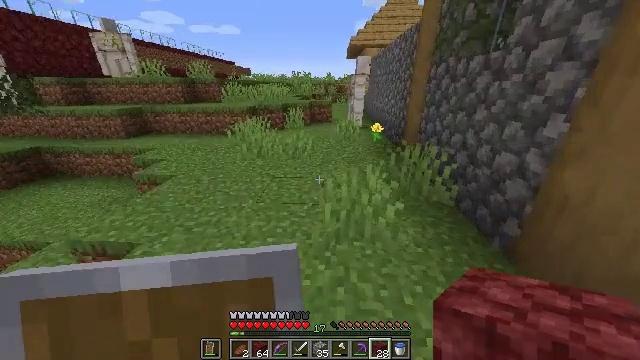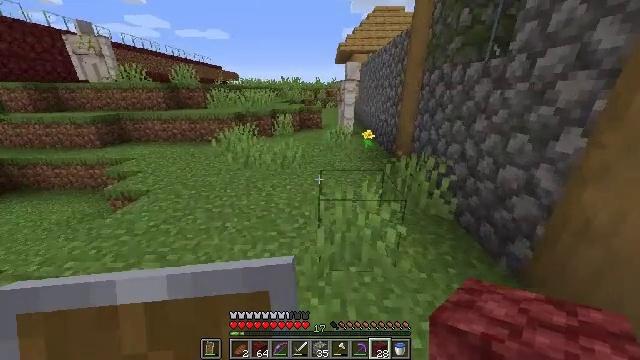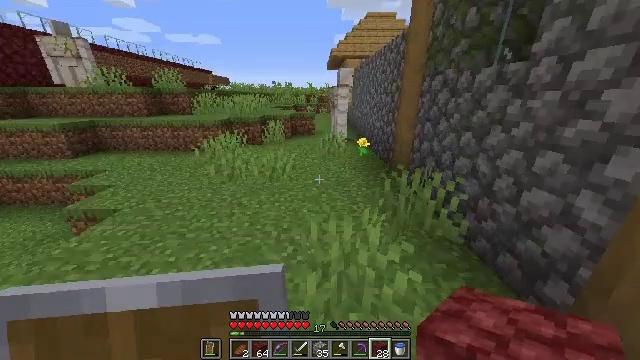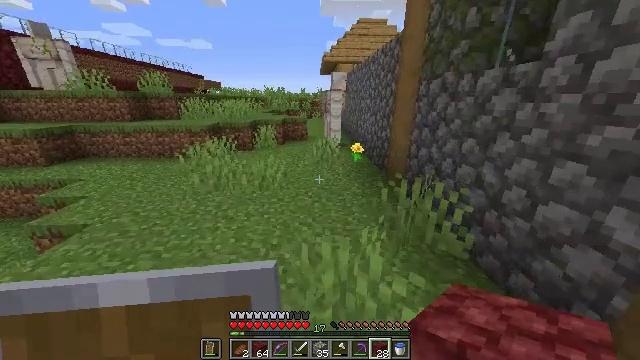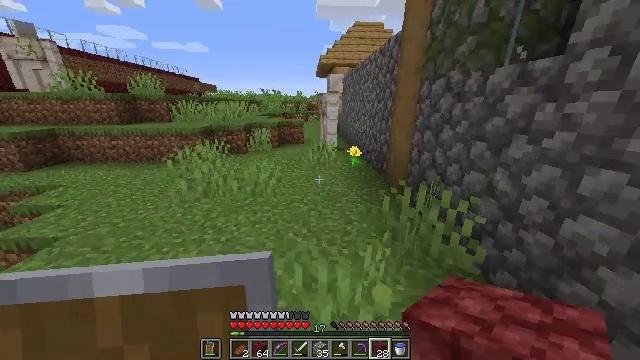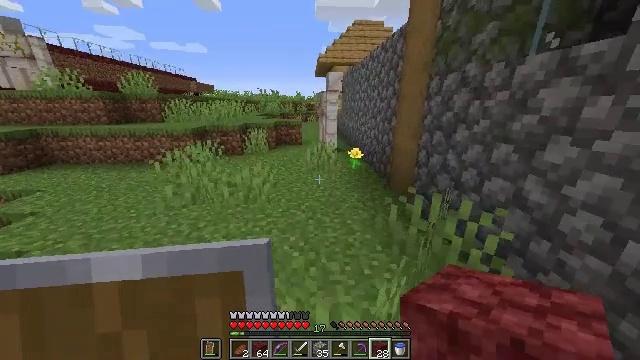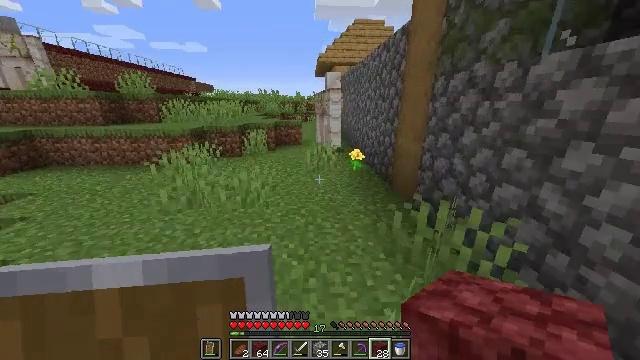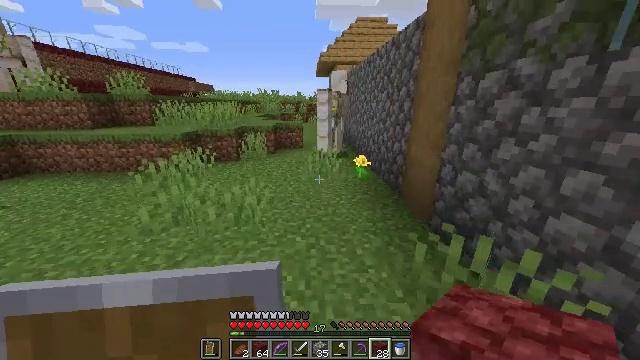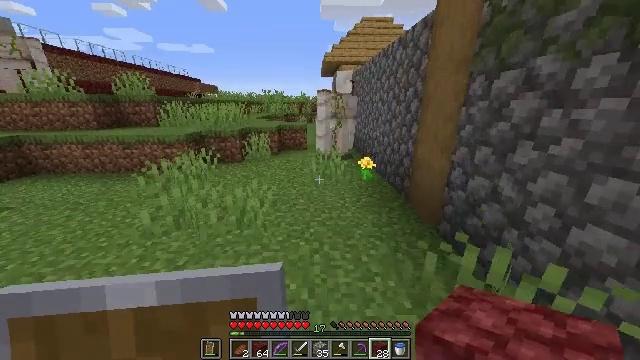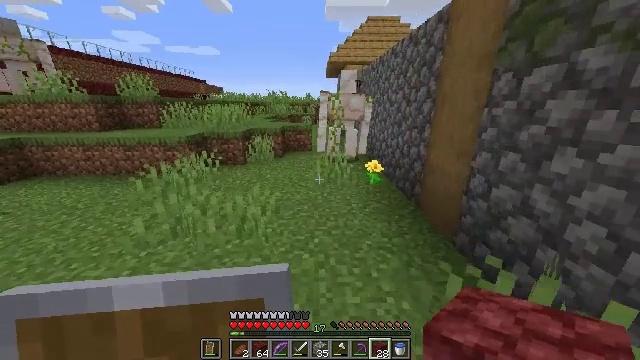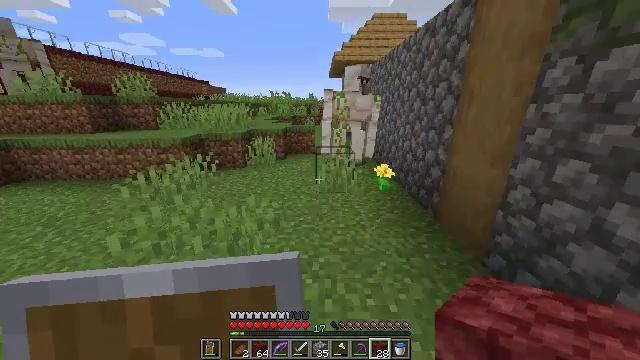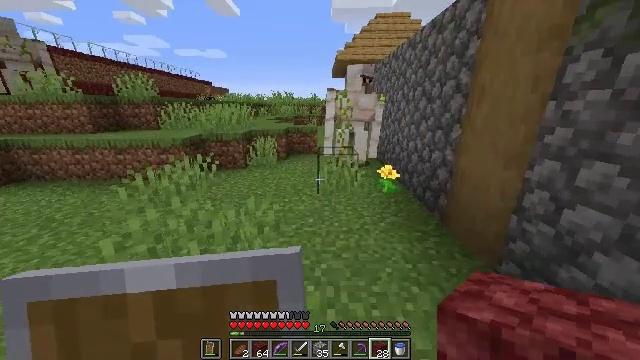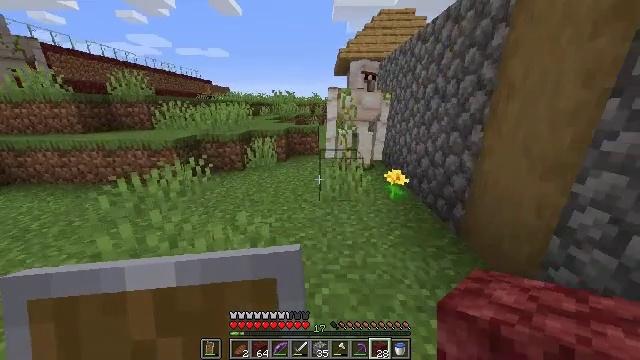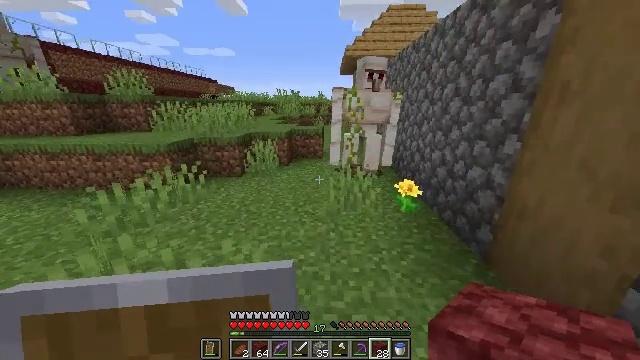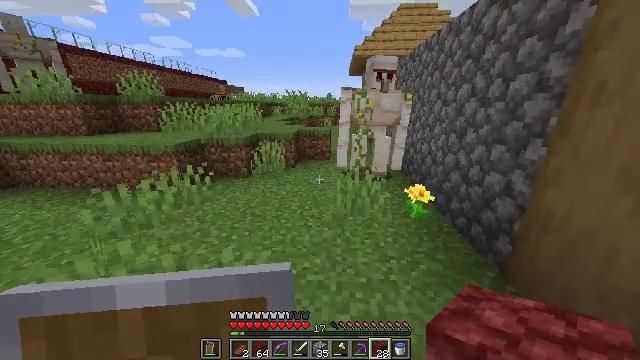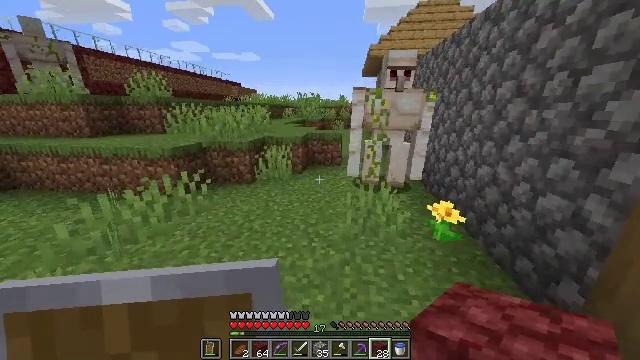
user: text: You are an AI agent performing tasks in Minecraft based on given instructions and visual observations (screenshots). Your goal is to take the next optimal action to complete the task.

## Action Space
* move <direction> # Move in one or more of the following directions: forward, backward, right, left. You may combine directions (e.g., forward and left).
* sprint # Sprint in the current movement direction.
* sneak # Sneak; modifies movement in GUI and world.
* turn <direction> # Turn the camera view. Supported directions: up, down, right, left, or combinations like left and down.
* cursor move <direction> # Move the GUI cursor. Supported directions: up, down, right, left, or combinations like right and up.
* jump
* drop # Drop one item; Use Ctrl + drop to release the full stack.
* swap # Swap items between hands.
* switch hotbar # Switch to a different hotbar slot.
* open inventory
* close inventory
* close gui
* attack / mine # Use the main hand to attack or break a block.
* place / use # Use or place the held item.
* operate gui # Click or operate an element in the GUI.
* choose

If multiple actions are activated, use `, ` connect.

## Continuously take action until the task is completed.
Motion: motion action
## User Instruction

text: Dig up potatoes from the soil.
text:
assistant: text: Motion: move forward, turn right and up
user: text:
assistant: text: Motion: move forward, turn right and up
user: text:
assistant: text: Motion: move forward, turn right and up
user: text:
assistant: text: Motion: move forward
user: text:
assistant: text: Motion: move forward
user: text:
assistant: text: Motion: move forward
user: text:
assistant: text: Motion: move forward
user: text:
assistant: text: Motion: move forward, turn left
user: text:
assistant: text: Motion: move forward, turn left
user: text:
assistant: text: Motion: move forward
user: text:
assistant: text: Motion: move forward
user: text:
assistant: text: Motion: move forward
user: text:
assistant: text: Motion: move forward, turn left
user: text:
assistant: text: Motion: move forward, turn left
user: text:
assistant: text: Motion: move forward, turn left
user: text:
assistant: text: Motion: move forward, turn left
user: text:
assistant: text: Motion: move forward, turn left
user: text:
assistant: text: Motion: move forward
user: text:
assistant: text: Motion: move forward
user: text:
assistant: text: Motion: move forward
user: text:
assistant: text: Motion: move forward
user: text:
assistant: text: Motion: move forward
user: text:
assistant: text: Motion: move forward
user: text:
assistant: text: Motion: move forward
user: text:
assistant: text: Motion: move forward, turn left
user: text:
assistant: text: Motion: move forward, turn left
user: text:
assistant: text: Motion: move forward
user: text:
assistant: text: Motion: move forward
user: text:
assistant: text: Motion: move forward, jump
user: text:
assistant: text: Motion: move forward, jump